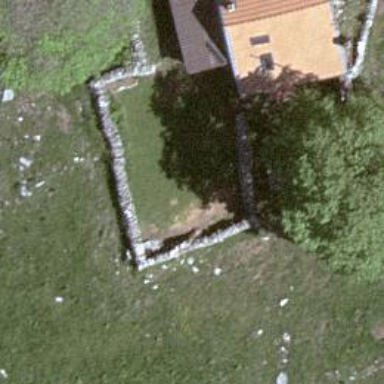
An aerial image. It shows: Wall is shown in the image.